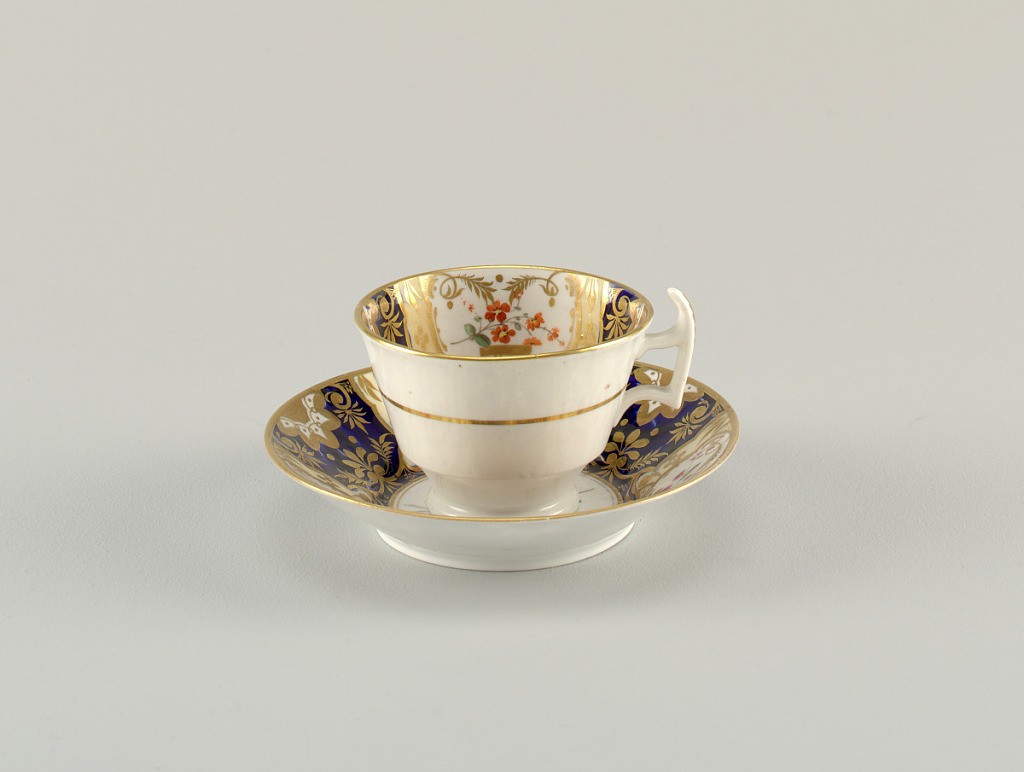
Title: Cup and Saucer, from a Tea Service
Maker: Spode Ceramic Works, English, established 1776
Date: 19th century
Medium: porcelain, vitreous enamel, gold
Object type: cup and saucer
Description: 1992-5-54-a,b: Cup has handle with raised spur. Exterior decorate...